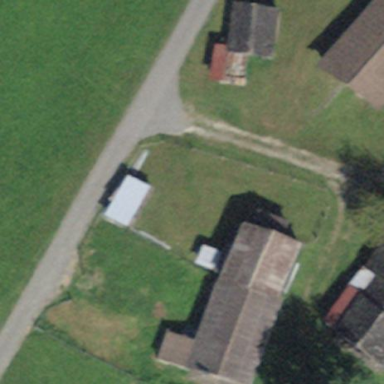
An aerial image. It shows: Stable building.